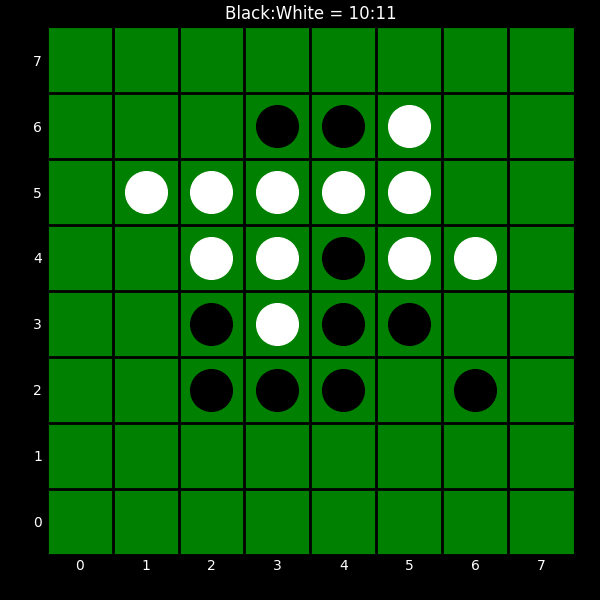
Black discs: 10
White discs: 11